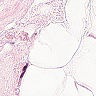
Metastatic tissue present: no